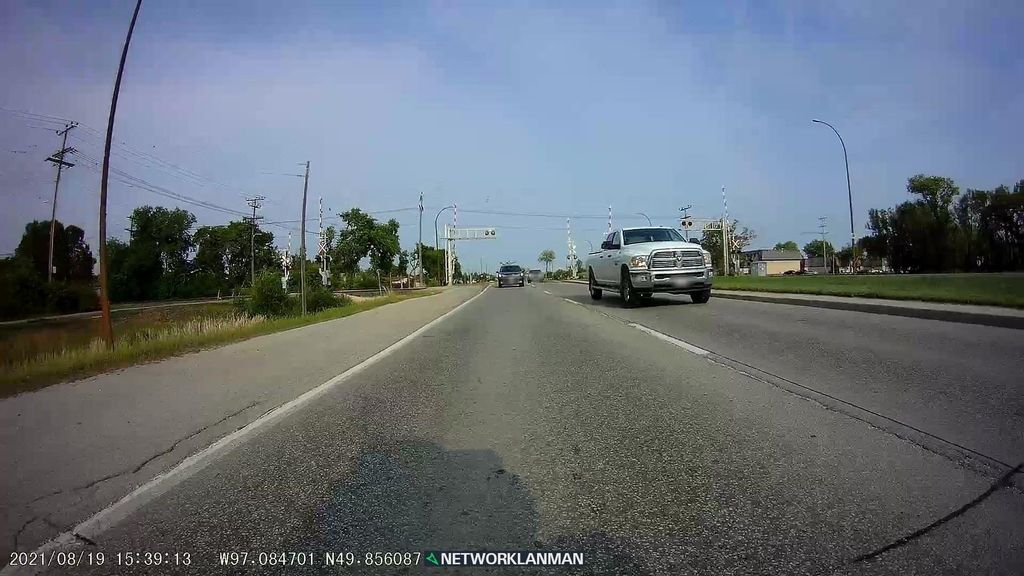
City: winnipeg